Question: I have this script I am working on that utilizes the oCanvas JS Library (<URL> that creates an HTML5 canvas and displays multiple objects within the canvas. Currently, I have the script reading from an external XML document and loops through each project node and creates a circle object on the canvas.
I am having issues with trying to place this objects on the canvas evenly spaced from the middle circle (the logo variable in the code below).
'''
// GLOBALS
var xmlData = '<?xml version="1.0" encoding="UTF-8"?><root name="CompanyName"><projects><project name="Project1"></project><project name="Project2"></project></projects></root>'
var xmlObj = []
// var angle = (360 * Math.PI)/180
var padding = 15
var canvas = oCanvas.create({
canvas: '#myCanvas'
})
var c_width = canvas.width
var c_height = canvas.height
var logo = canvas.display.ellipse({
x: c_width / 2,
y: c_height / 3,
radius: 80,
fill: '#d15851'
})
canvas.addChild(logo)
// var getXML = function(file){
// $.ajax({
// url: file,
// type: 'GET',
// dataType: 'xml',
// async: false,
// success: parseXML
// })
// }
var parseXML = function() {
var xmlDoc = $.parseXML(xmlData)
var xml = $(xmlDoc)
xml.find('project').each(function(i){
xmlObj[i] = canvas.display.ellipse({
fill: '#'+'0123456789abcdef'.split('').map(function(v,i,a){
return i>5 ? null : a[Math.floor(Math.random()*16)] }).join(''),
radius: 40,
opacity: 1
})
});
var angleSingleton = {
"currentAngle": 0,
"currentOffset": 0,
"incrementAngle": function() {
this.currentAngle = this.currentAngle + this.currentOffset
}
}
angleSingleton.currentOffset = Math.floor((360 * Math.PI)/xmlObj.length);
for(h = 0; h < xmlObj.length; h++) {
xmlObj[h].x = (logo.x + logo.radius * Math.cos(angleSingleton.currentAngle)) + xmlObj[h].radius + padding;
xmlObj[h].y = (logo.y + logo.radius * Math.sin(angleSingleton.currentAngle)) + xmlObj[h].radius + padding;
canvas.addChild(xmlObj[h])
angleSingleton.incrementAngle()
}
}
//
$(document).ready(function(){
parseXML()
})
'''

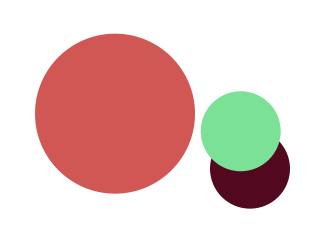
Answer: What you want to take a look at is the Parametric equation for circles. Basically it defines a point along a circles perimeter at a specific angle. This <URL> covers it in more detail.
To get your x and y values for the new circle you use the following equations:
'''
x = logo.x + logo.radius * Math.cos(angle)
y = logo.y + logo.radius * Math.sin(angle)
'''
However you need to account for the room the new circle is going to take up plus any room for padding if you want it.
'''
x = (logo.x + logo.radius * Math.cos(angle)) + newCircle.radius + circlePadding
y = (logo.y + logo.radius * Math.sin(angle)) + newCircle.radius + circlePadding
'''
For the angle function try something like this:
'''
var angleSingleton = {
"currentAngle": 0,
"currentOffset": 0,
"incrementAngle": function() {
this.currentAngle = this.currentAngle + this.currentOffset
}
}
angleSingleton.currentOffset = (360 * Math.PI)/xmlObj.length;
'''
Then you can use this to keep track of the angle you need for the formula. To get the current angle use 'angleSingleton.currentAngle' and replace 'angle++' with 'angleSingleton.incrementAngle'